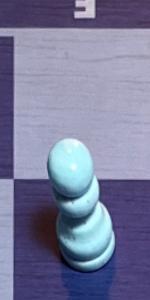
Label: Pawn_White